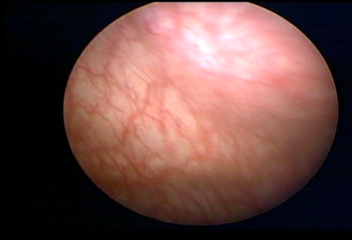
Modality: WLC
Class: Normal mucosa
Bladder cancer association: No